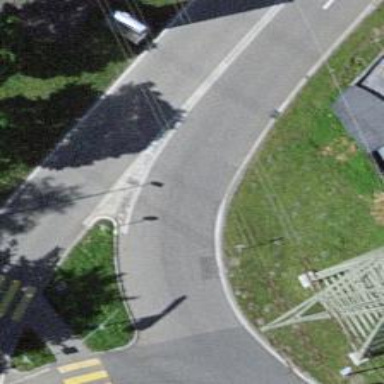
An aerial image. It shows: Asphalt service road.